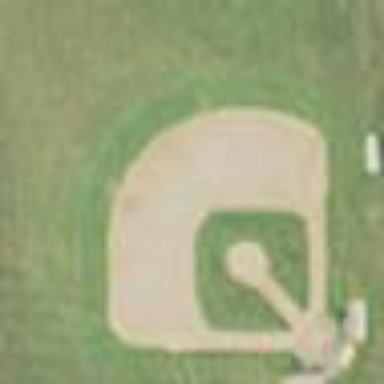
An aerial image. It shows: Baseball pitch for leisure land activities.